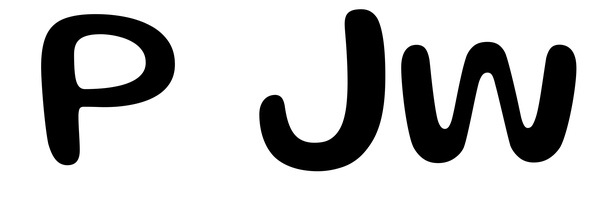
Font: Gluten_Regular